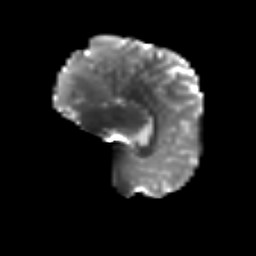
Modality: T2w
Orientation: sagittal
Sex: female
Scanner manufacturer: siemens
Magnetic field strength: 3 T
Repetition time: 5 s
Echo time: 0.071 s